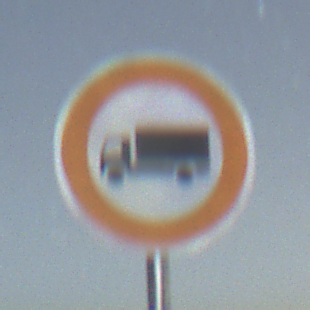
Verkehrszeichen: VerbotFuerKraftfahrzeugeUeberDreiKommaFuenfTonnen
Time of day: Night
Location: Outdoor (Nature)
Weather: Clear
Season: NotSpecified
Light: Natural